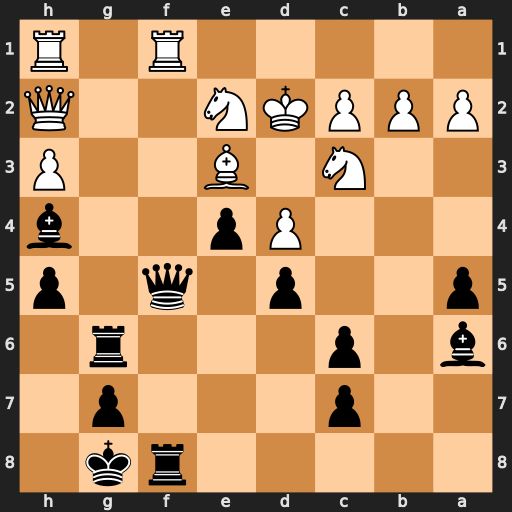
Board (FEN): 5rk1/2p3p1/b1p3r1/p2p1q1p/3Pp2b/2N1B2P/PPPKN2Q/5R1R
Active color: b
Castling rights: -
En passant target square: -
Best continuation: Qxf1 Rxf1 Rxf1